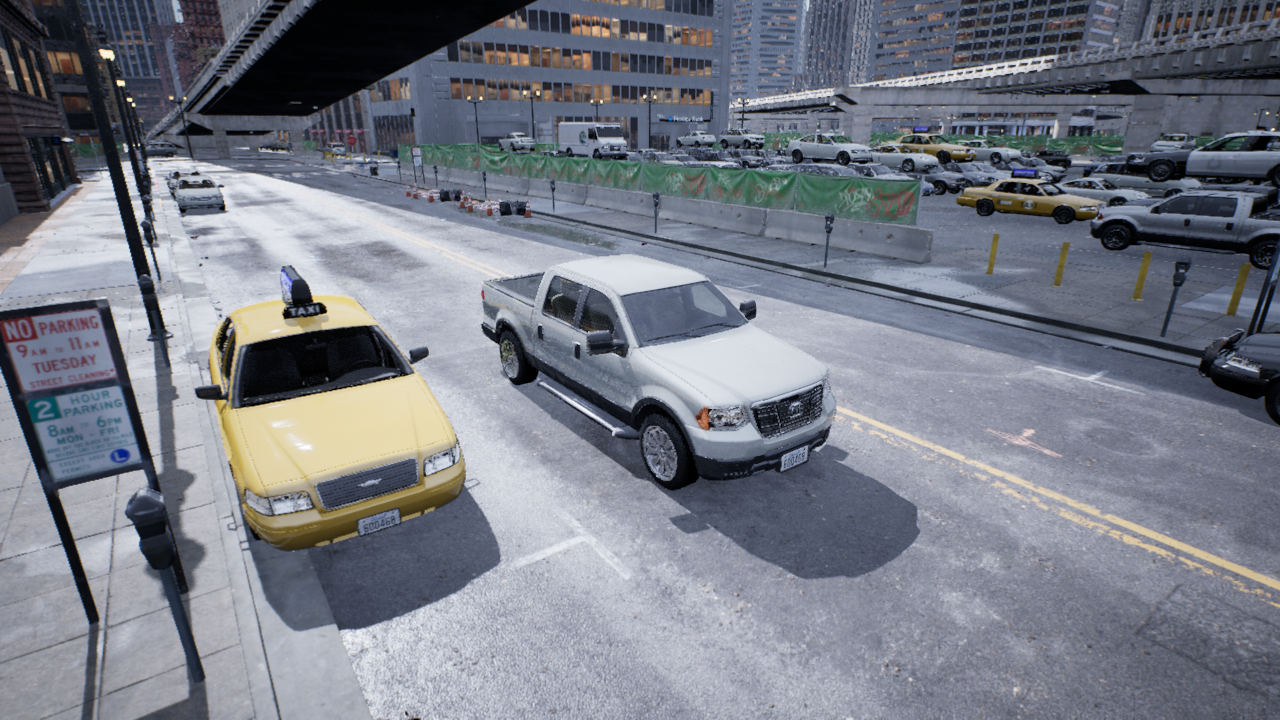
Venue: downtown
Lighting: overcast
Vehicle rig: pickup